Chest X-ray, AP view. Patient: 34 years old, sex M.
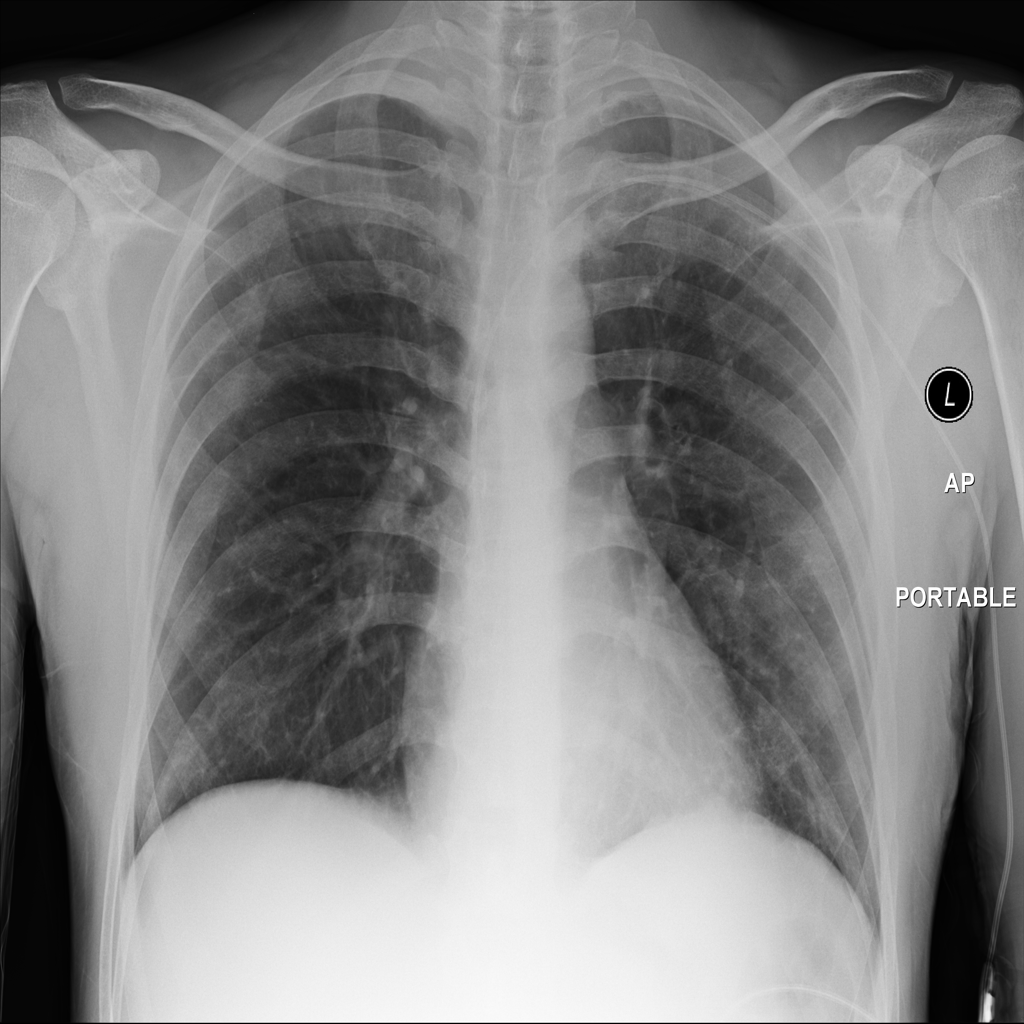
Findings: No Finding